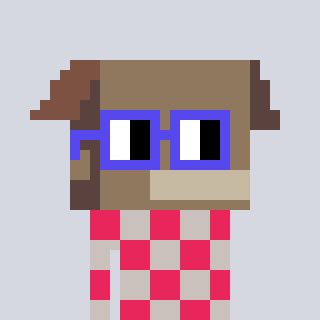
a pixel art character with square blue glasses, a box-shaped head and a foggrey-colored body on a cool background